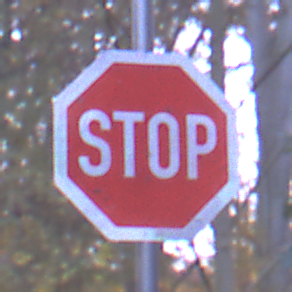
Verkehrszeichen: Stop
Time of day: Night
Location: Outdoor (Suburban)
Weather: PartlyCloudy
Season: NotSpecified
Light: Artificial